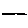
Label: line